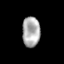
Tissue: skin
Cell type: Epithelial cells
Senescence score: 0.8247
Nuclear area (px): 529
Mean DAPI intensity: 172.087